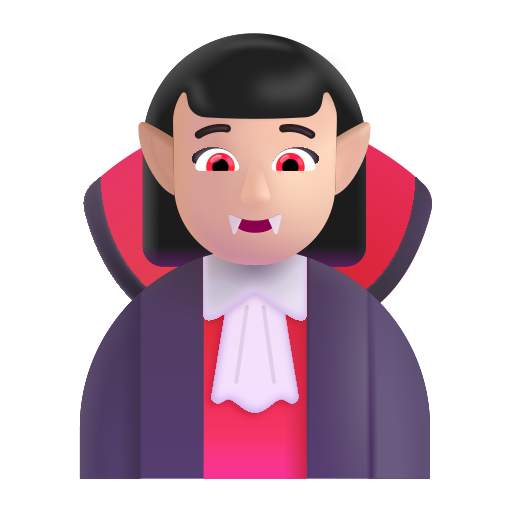
woman vampire color light